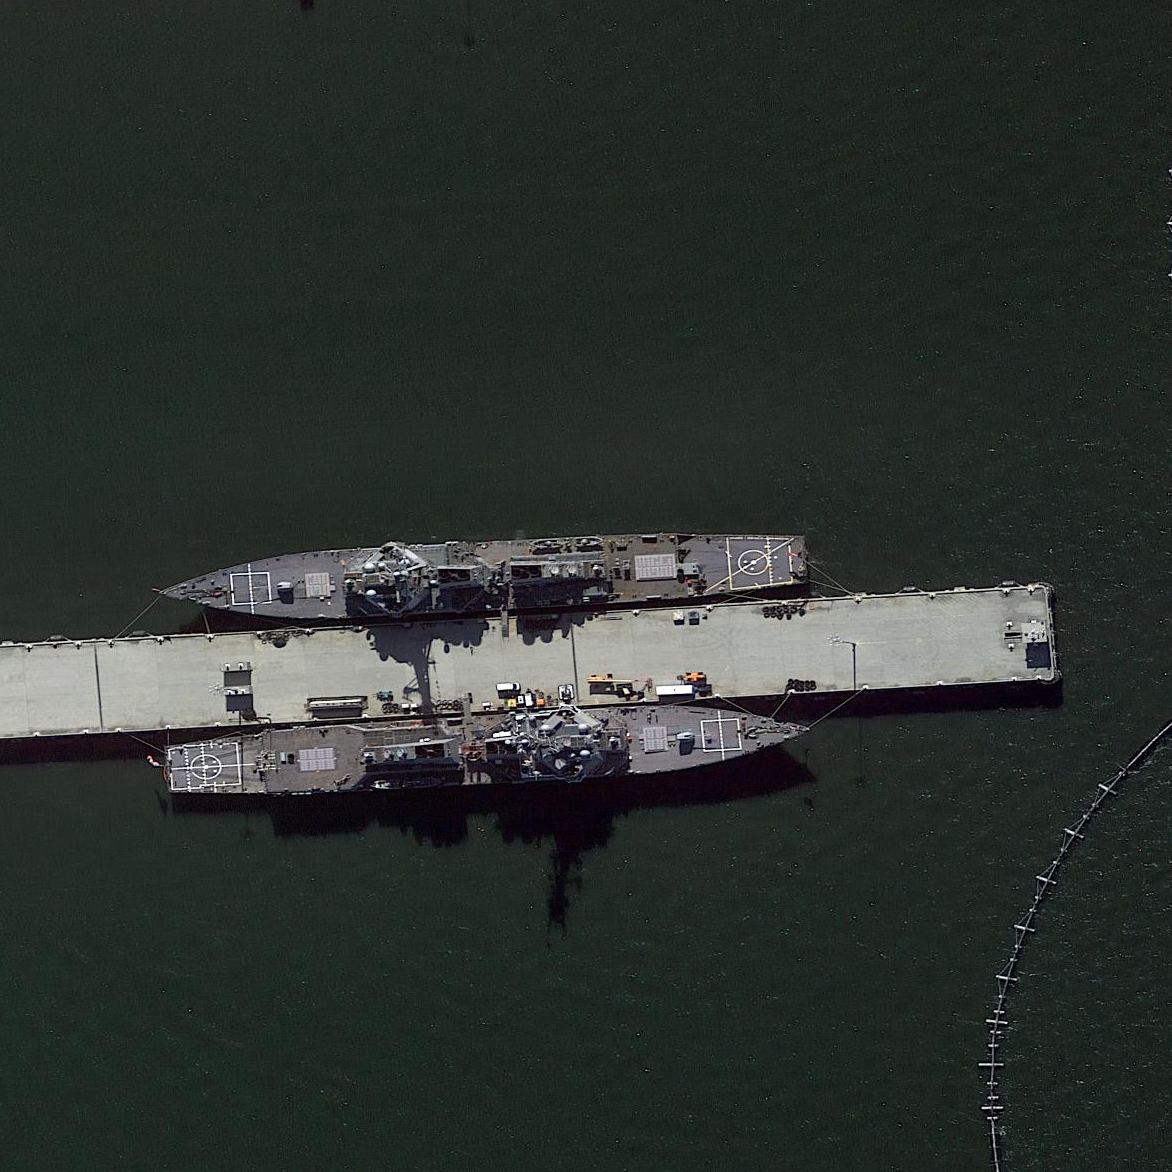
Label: destroyer